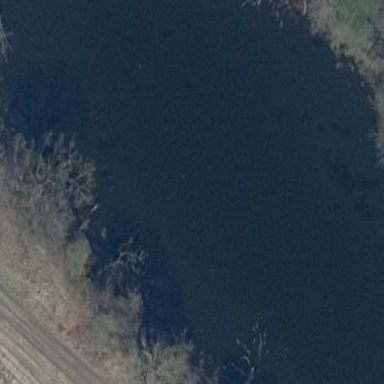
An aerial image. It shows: Pond with natural water.